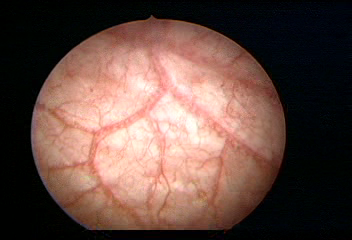
Modality: WLC
Class: Normal mucosa
Bladder cancer association: No